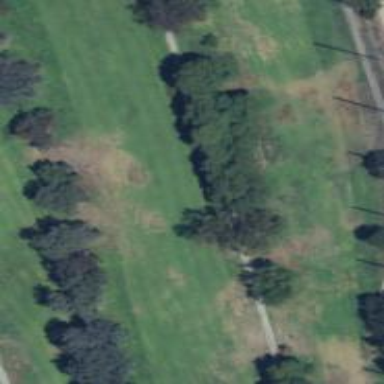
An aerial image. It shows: Golf fairway in the image.